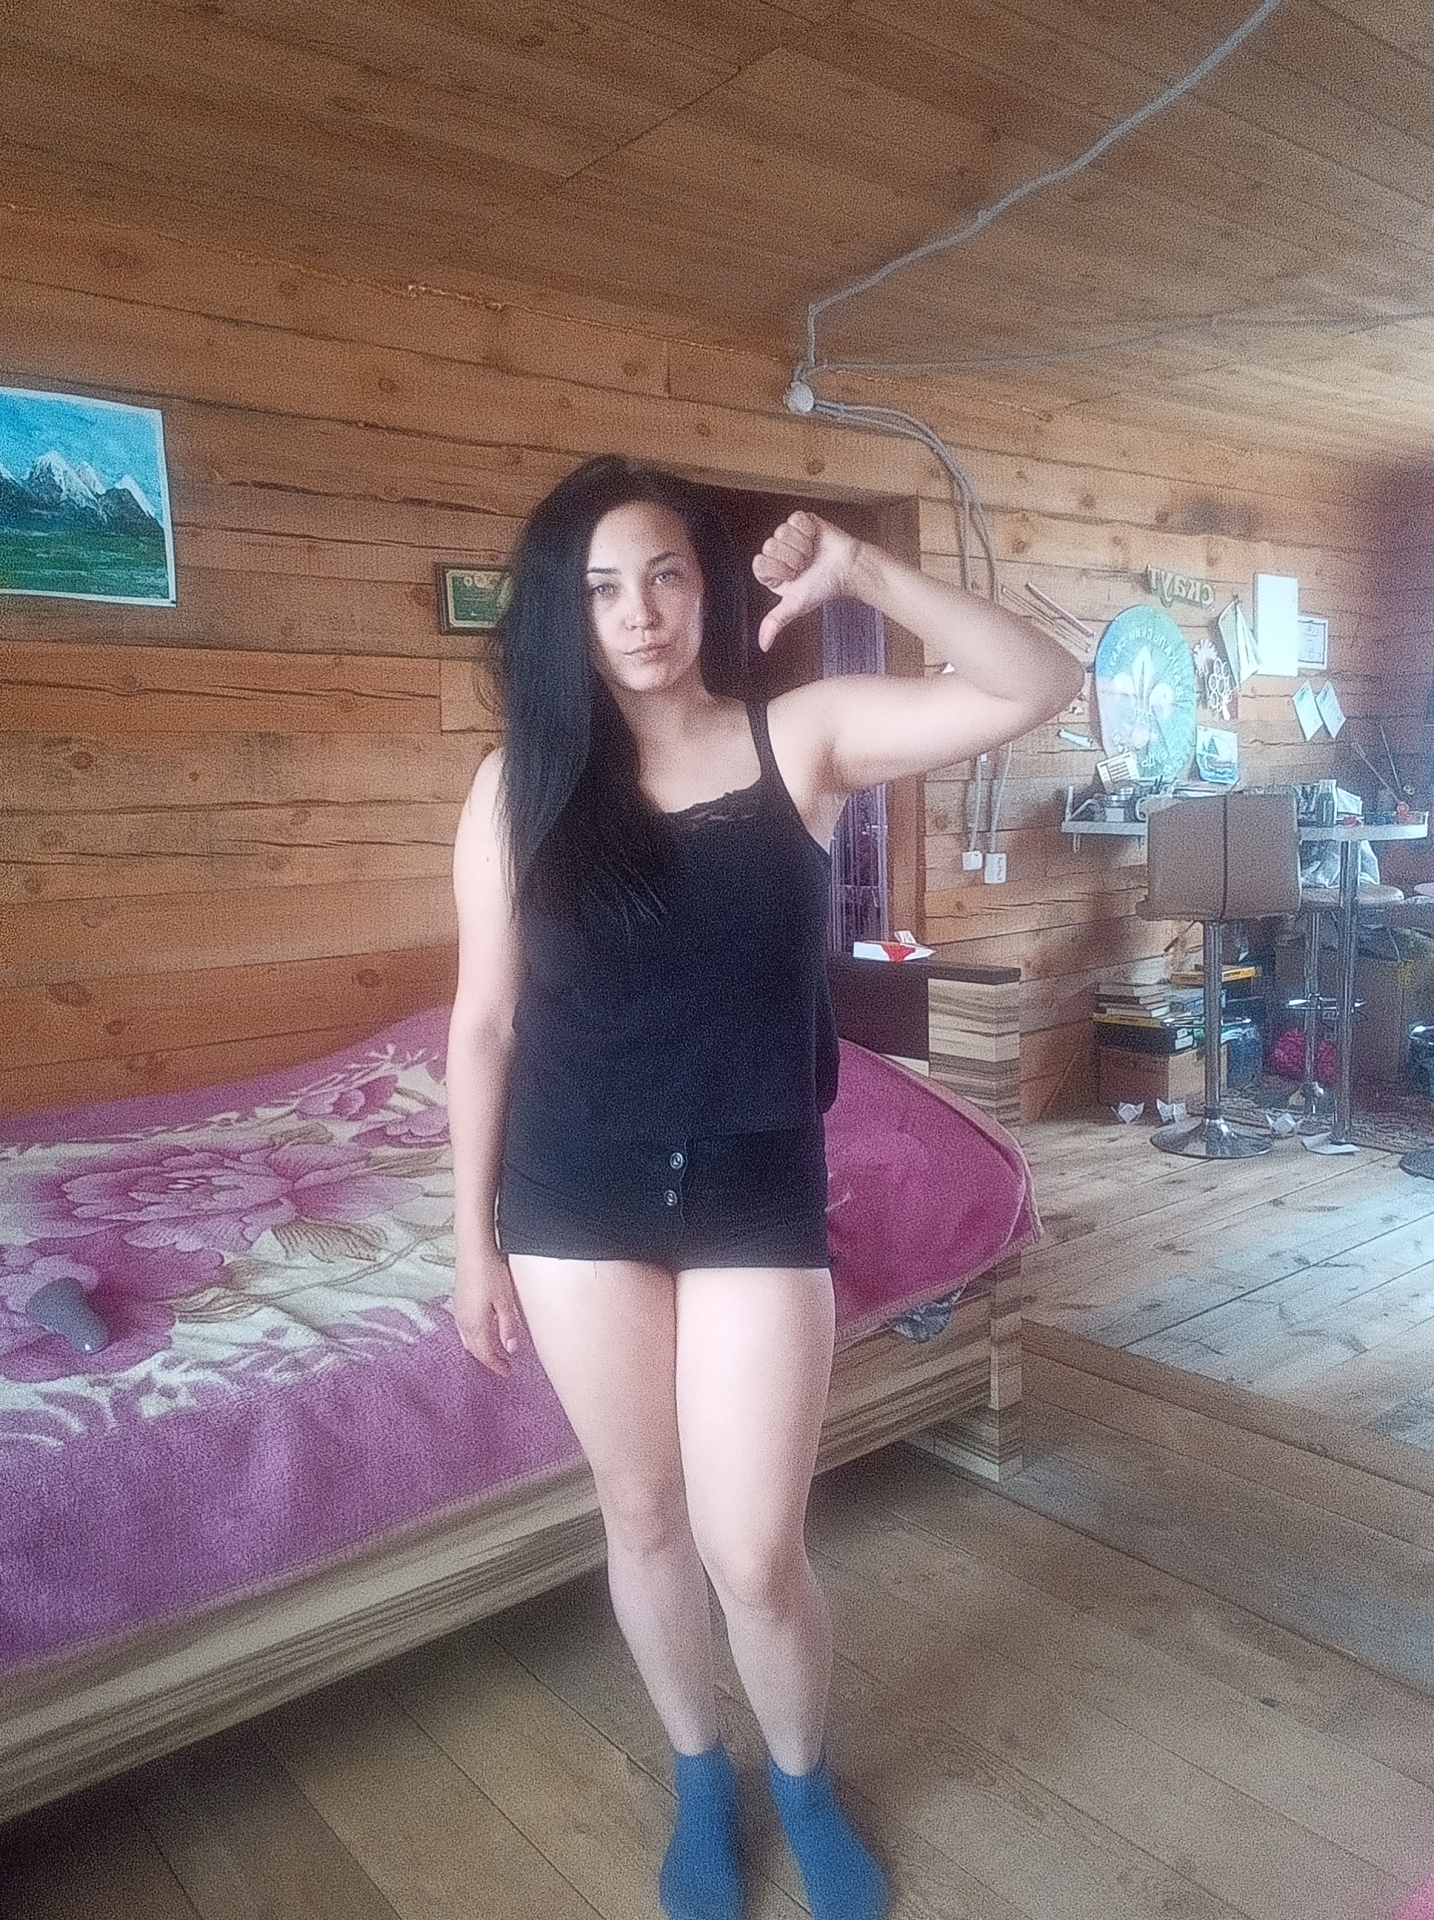
Label: noise